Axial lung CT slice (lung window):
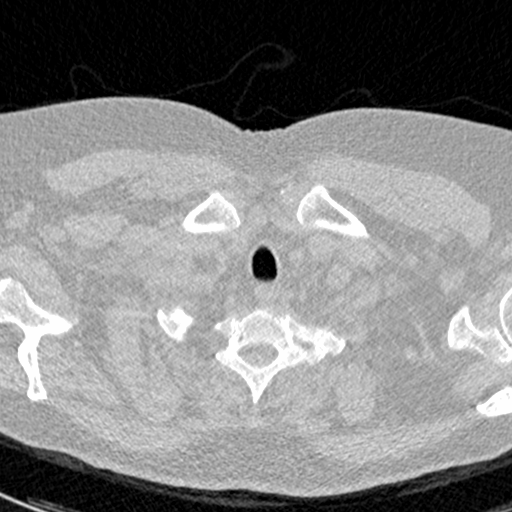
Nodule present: no